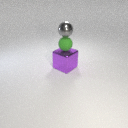
large purple metal cube below small gray metal sphere